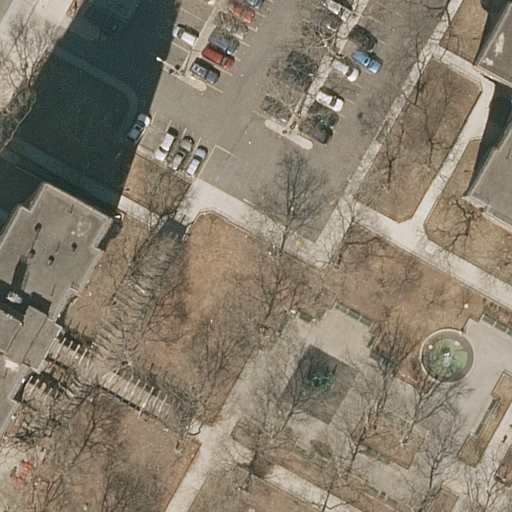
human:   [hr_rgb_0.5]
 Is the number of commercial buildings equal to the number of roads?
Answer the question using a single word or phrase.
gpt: no

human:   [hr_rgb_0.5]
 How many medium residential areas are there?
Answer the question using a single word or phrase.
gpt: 0

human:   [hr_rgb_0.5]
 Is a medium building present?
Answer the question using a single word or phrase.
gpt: yes

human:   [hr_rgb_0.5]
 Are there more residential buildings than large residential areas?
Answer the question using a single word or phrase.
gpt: yes

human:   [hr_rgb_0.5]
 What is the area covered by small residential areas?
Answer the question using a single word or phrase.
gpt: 0m2

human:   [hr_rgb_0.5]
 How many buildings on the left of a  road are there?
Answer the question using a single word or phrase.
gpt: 1

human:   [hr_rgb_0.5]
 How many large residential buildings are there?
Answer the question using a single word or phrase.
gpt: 0

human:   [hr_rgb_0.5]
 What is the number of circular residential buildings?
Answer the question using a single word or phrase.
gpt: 0

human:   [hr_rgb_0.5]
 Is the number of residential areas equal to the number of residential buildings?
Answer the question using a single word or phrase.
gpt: no

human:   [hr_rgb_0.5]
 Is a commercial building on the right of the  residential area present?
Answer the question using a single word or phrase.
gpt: no

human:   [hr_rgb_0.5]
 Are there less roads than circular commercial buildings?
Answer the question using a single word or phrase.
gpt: no

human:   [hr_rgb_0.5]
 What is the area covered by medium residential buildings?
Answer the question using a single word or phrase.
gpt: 703m2

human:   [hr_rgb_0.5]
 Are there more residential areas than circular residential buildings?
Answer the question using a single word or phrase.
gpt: yes

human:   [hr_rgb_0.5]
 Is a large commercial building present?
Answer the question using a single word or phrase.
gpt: no

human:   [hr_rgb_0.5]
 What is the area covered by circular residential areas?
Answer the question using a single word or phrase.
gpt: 0m2

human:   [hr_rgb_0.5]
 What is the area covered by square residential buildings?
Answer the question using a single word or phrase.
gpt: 0m2

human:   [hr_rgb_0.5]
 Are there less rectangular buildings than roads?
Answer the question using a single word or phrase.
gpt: yes

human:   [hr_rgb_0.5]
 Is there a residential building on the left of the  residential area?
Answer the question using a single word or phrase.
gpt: yes

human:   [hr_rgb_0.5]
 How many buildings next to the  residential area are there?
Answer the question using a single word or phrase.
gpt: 2

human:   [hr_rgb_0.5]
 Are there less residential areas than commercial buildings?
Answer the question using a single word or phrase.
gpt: no

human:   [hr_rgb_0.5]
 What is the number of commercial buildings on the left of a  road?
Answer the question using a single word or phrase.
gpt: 0

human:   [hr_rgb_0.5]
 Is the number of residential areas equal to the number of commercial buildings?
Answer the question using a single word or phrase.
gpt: no

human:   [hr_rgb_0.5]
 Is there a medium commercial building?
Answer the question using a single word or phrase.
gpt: no

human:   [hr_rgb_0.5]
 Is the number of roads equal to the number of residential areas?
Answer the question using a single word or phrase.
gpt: no

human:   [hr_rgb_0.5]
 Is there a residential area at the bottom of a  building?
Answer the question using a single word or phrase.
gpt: yes

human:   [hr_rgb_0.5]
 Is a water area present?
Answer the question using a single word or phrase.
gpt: no

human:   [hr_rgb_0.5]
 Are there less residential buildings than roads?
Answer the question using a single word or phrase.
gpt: yes

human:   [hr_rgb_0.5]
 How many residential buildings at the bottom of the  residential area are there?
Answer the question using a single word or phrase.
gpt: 0

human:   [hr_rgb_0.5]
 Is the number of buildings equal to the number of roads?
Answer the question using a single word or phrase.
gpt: no

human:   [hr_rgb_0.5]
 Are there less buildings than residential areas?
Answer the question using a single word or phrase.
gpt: no

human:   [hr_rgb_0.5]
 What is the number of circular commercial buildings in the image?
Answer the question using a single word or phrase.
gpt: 0

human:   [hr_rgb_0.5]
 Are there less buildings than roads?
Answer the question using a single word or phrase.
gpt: yes

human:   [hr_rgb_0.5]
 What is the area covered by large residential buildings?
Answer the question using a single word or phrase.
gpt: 0m2

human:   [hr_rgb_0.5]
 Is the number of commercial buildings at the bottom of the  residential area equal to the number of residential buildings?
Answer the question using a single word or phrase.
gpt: no

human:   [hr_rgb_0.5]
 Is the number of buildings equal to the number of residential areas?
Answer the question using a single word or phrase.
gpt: no

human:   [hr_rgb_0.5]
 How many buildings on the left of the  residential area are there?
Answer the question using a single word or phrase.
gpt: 1